Question: I would like to Hide below message you see on dashboard after wordpress version upgrade in Wordpress MU.
I know for hiding version upgrade notice there is one filter as
add_filter( 'pre_site_transient_update_core', create_function( '$a', "return null;" ) );
But I want to disable the following notice
"Thank you for Updating! Please visit the Update Network page to update all your sites."
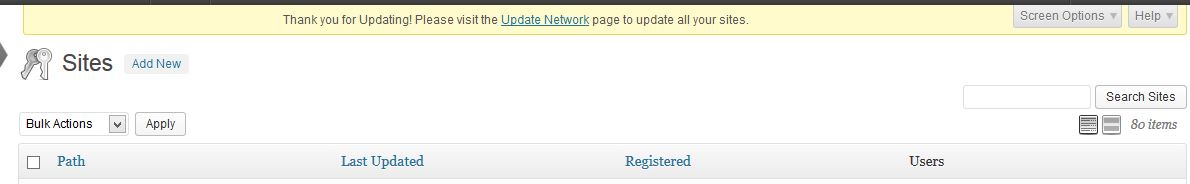
Answer: This message was fired on two hooks.
add_action( 'admin_notices', 'site_admin_notice' );
add_action( 'network_admin_notices', 'site_admin_notice' );
Remove this and you remove the message, use remove_action.
To remove this function use a function, like the follow example.
add_action( 'admin_menu','fb_hide_site_notice' );
function fb_hide_site_notice() {
remove_action( 'admin_notices', 'site_admin_notice' );
}